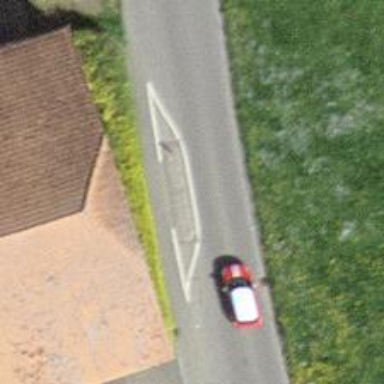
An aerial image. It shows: Chicane for traffic calming.